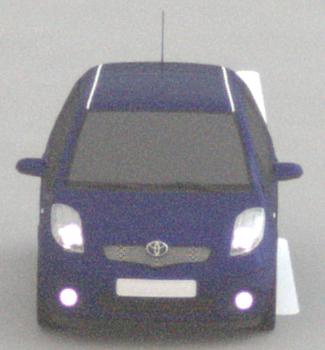
Make: Toyota
Model: Yaris 1.0
Detailed model: Yaris (XP13)
Model produced from: 2011/10
Model produced until: 2014/08
Doors: 3
Color: blue
Road condition: dry road
Daytime: night
Contrast: low contrast